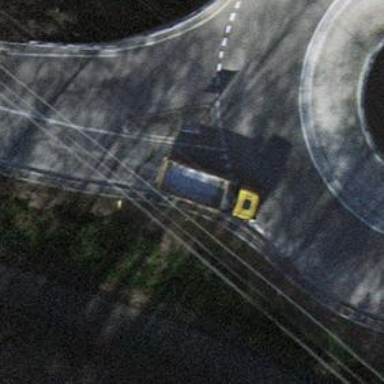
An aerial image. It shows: Guard rail.